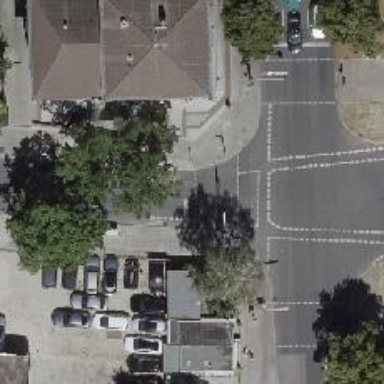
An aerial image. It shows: Road with traffic signals.